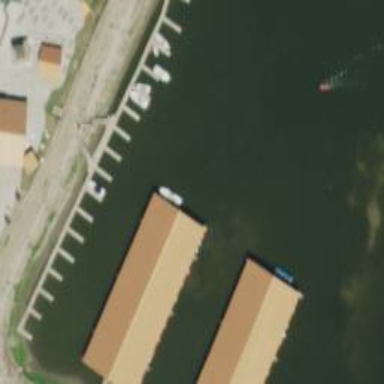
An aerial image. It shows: Boathouse.